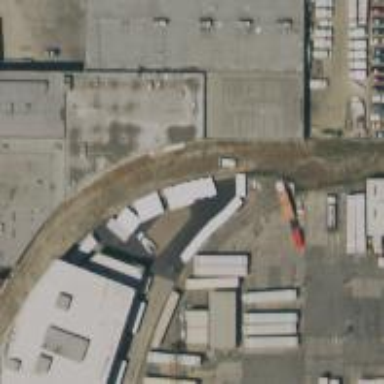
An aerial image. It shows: Factory building.